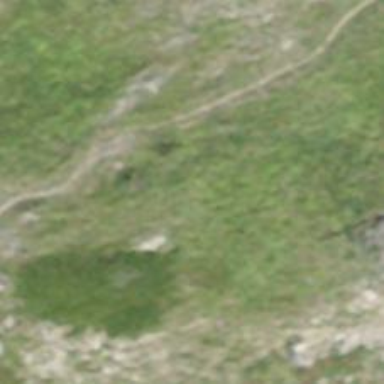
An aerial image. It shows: Path.